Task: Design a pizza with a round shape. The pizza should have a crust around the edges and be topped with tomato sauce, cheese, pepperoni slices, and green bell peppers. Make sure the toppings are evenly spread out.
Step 619:
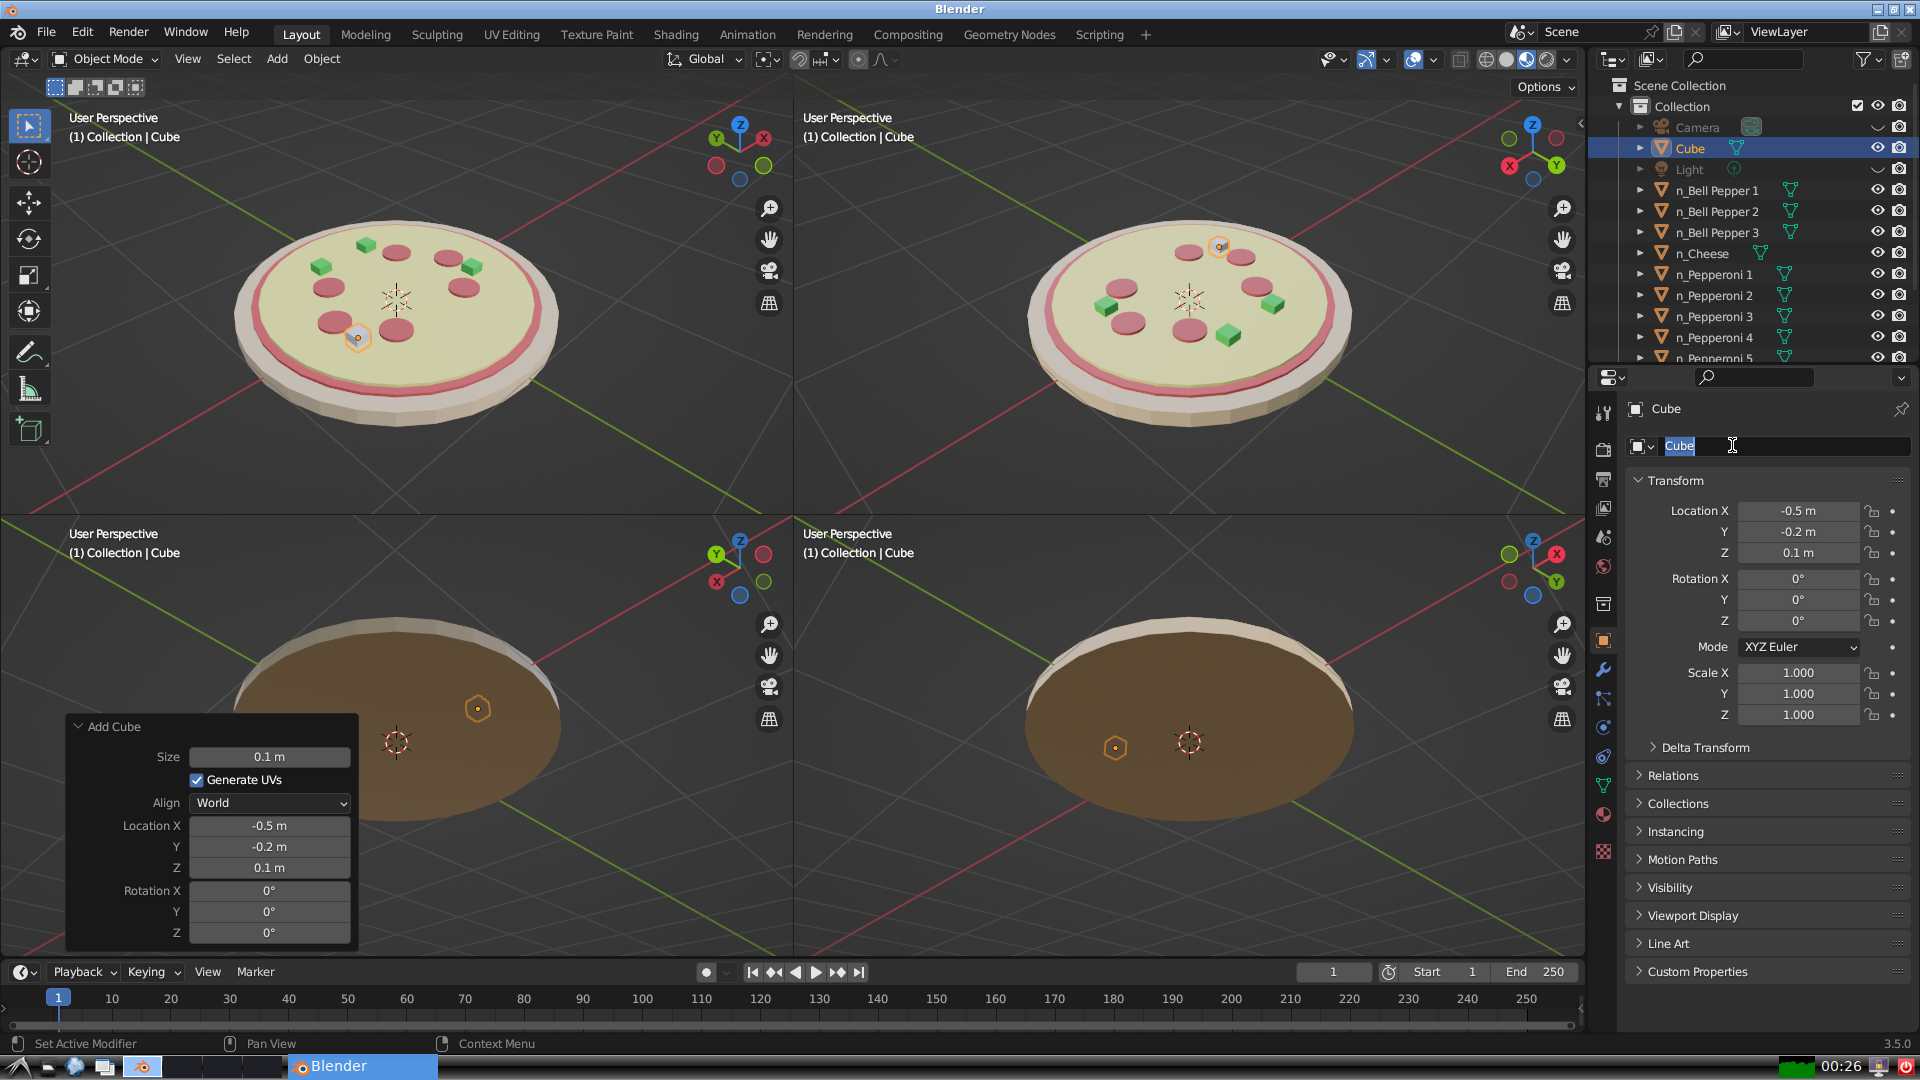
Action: input_text: n_Bell Pepper 4